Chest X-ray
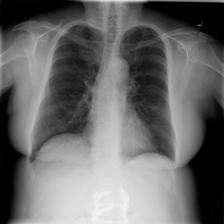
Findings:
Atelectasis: negative
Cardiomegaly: negative
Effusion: negative
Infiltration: negative
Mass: negative
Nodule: negative
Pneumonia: negative
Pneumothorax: negative
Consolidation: negative
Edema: negative
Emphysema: negative
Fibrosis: negative
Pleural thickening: negative
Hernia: negative